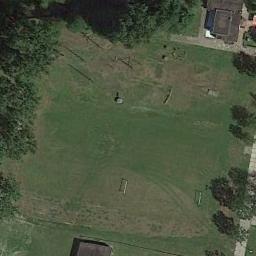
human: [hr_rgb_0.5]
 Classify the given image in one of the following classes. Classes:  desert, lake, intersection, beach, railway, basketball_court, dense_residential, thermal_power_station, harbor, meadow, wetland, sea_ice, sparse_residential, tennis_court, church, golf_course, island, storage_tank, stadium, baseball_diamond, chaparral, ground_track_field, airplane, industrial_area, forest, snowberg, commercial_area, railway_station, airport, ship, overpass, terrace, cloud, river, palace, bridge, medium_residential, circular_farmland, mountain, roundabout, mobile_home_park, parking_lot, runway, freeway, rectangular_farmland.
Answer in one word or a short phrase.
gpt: meadow